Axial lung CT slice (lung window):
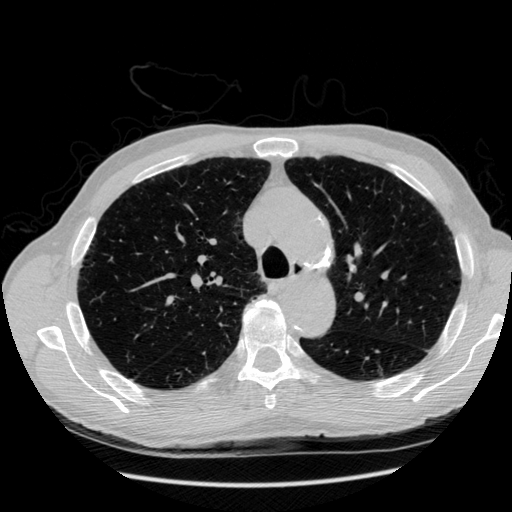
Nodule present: no